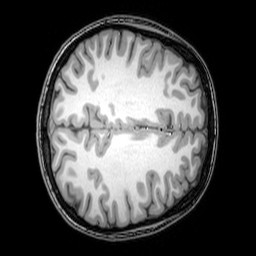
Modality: T1w
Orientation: axial
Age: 22
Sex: female
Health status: healthy
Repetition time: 0.081 s
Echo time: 0.037 s